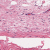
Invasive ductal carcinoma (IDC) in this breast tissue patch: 0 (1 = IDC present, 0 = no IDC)